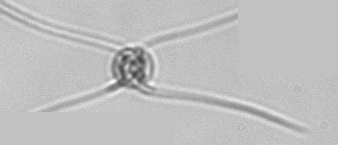
Label: Chaetoceros_danicus